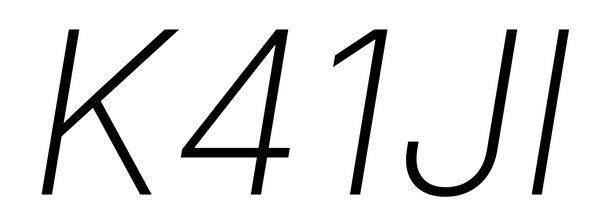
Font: Inter-Italic_ExtraLight_Italic